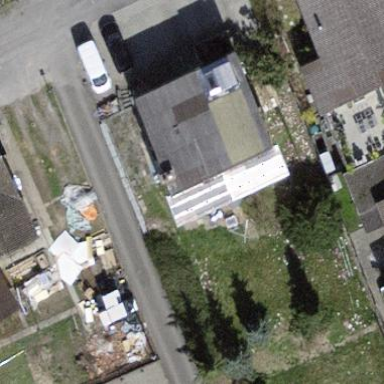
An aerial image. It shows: Building with tile roof.